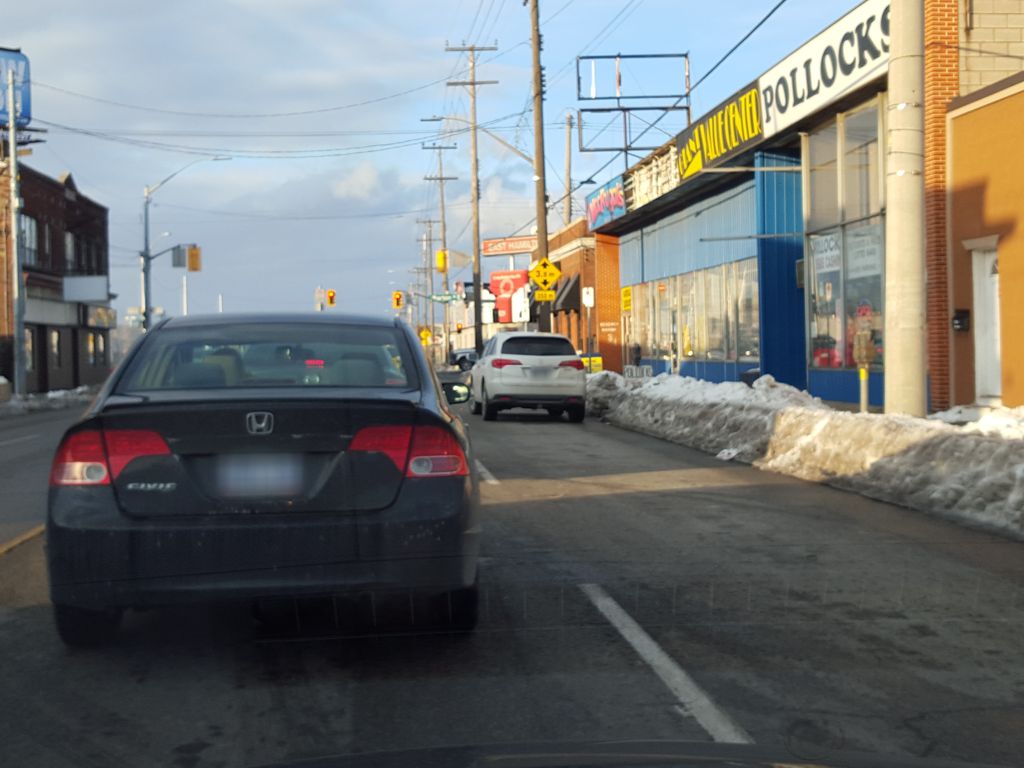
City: hamilton